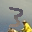
Label: 3